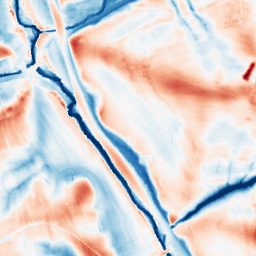
Category: edge_preserving
Decomposition family: guided
Decomposition parameters: radius: 16
eps: 0.001
Upsampling method: edge_directed
Upsampling parameters: scale: 2
Upsampling scale: 2